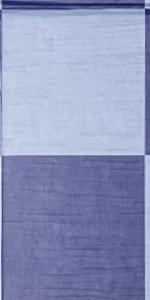
Label: Empty